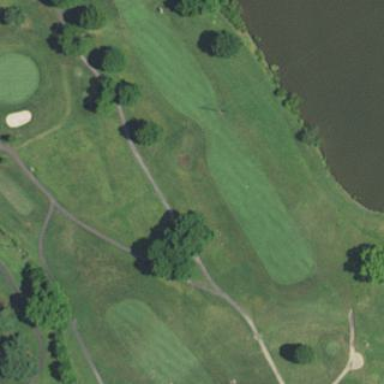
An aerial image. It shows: Golf fairway surrounded by grass.